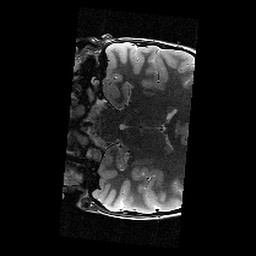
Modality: T2w
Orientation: coronal
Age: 11
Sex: male
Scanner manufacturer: siemens
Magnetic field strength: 3 T
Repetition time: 9.23 s
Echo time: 0.067 s